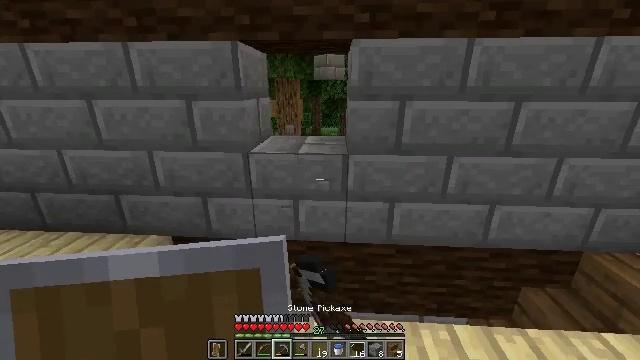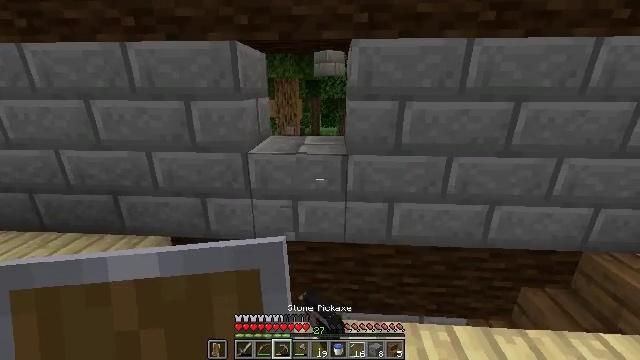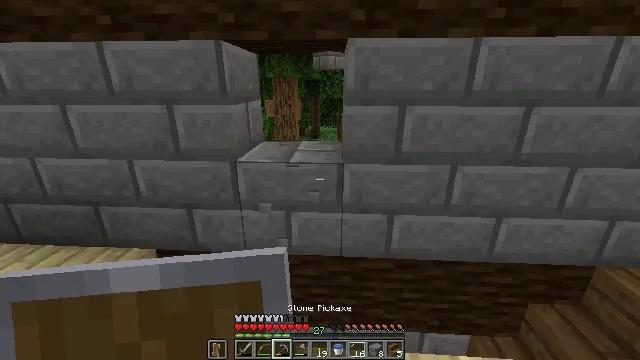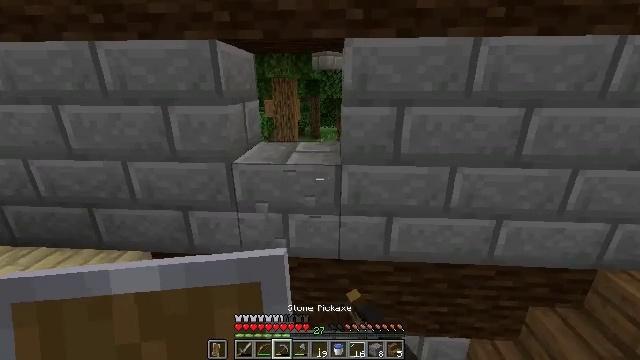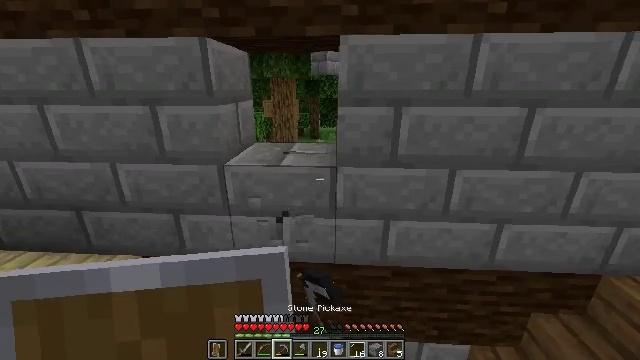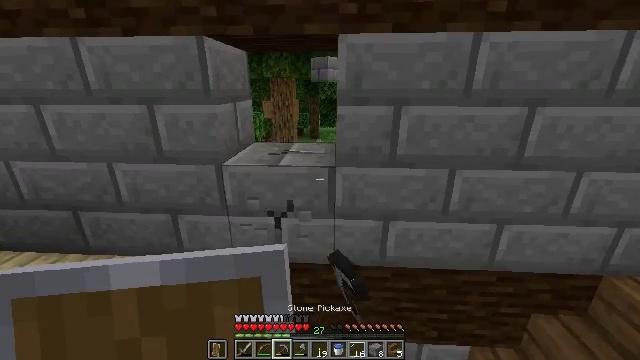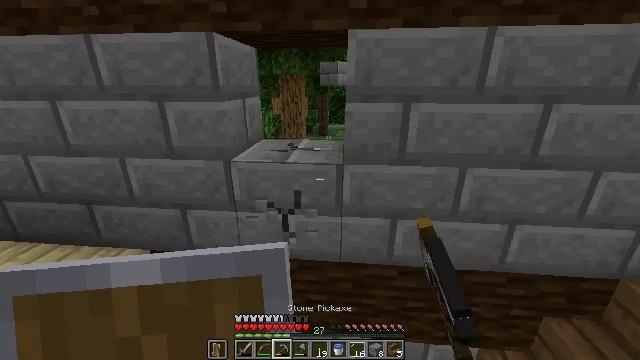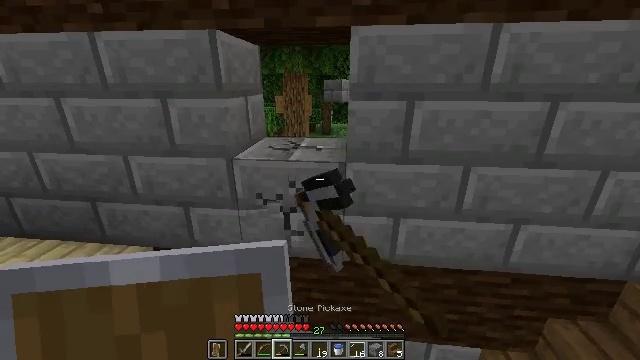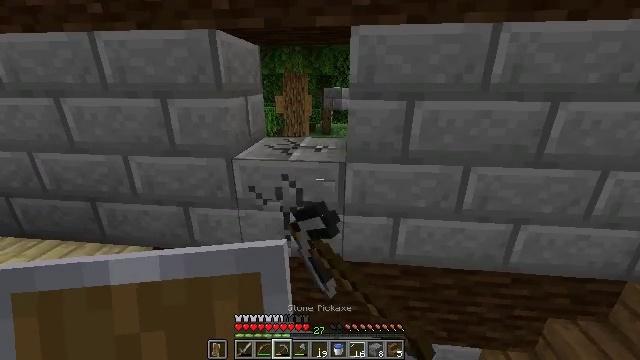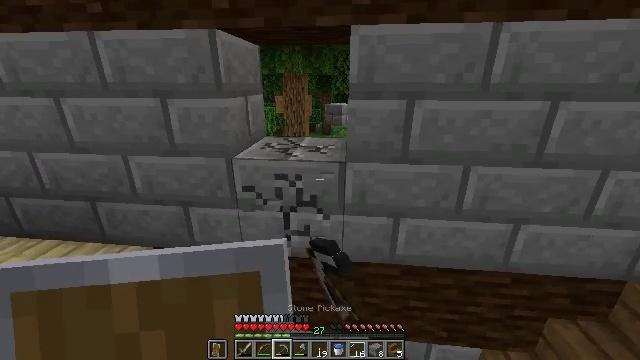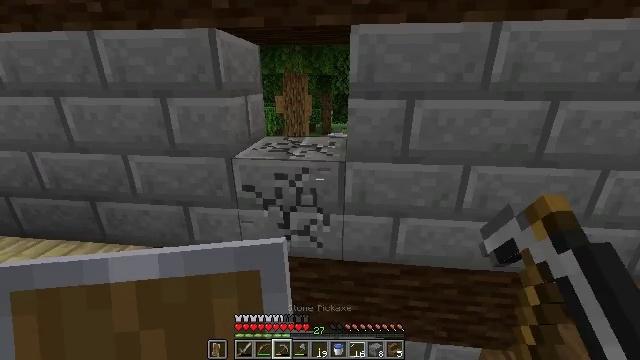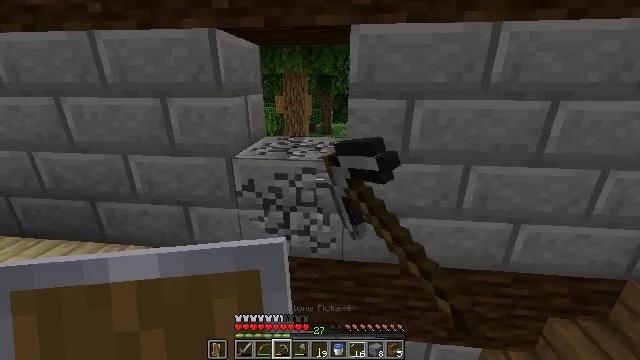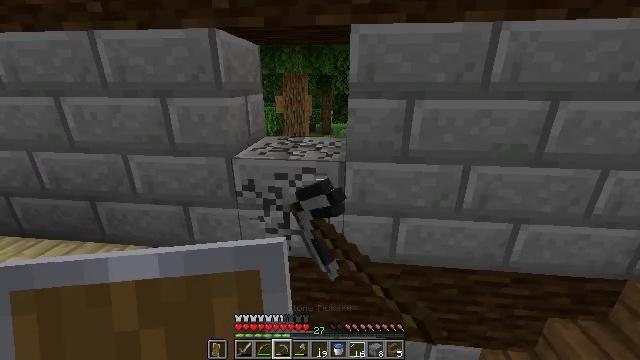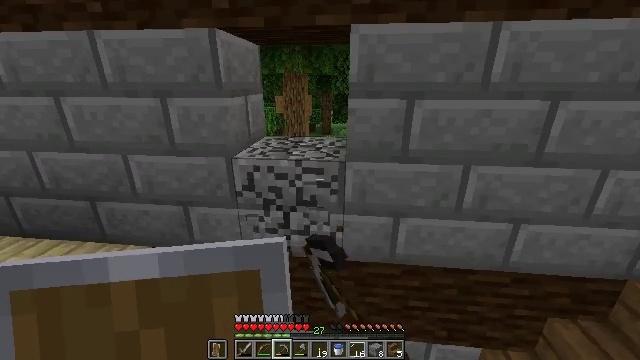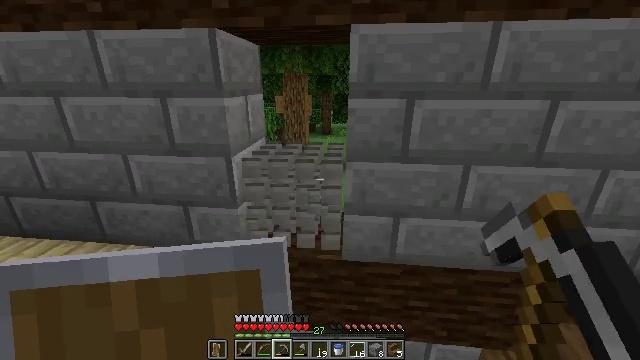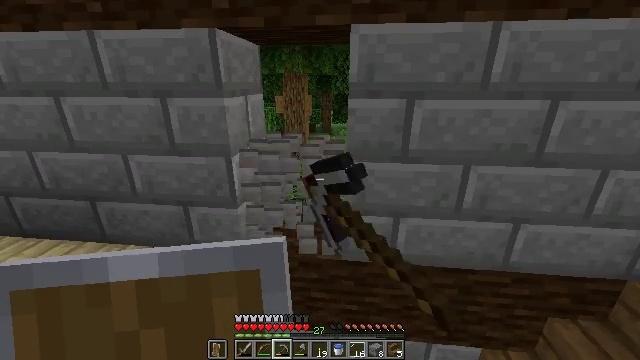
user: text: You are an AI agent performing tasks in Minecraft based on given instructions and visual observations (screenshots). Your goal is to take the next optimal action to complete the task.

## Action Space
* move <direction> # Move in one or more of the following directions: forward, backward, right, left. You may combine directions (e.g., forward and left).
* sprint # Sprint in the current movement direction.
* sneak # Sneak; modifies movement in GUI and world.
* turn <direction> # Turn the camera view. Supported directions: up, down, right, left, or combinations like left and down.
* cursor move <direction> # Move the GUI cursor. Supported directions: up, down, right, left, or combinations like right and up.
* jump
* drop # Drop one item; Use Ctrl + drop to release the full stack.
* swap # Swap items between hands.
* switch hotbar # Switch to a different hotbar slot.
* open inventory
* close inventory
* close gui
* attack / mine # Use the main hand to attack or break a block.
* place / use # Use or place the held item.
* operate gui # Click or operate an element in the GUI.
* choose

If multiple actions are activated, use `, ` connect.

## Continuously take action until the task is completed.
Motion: motion action
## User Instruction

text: Get stone bricks for construction purposes.
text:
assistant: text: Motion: move forward, attack / mine
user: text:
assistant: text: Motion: move forward and move right, attack / mine
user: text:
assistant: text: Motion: attack / mine
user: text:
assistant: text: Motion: attack / mine
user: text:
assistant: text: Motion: attack / mine
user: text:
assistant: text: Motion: turn left, attack / mine
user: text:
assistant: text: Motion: attack / mine
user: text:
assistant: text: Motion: attack / mine
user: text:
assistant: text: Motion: attack / mine
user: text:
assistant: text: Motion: attack / mine
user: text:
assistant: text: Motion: attack / mine
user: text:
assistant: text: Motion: attack / mine
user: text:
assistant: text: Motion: attack / mine
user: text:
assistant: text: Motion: attack / mine
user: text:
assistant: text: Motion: attack / mine
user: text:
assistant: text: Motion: attack / mine
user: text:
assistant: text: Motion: attack / mine
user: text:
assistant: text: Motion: move right, attack / mine
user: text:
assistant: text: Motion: move right, turn right and down, attack / mine
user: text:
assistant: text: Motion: move right, attack / mine
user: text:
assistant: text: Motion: attack / mine
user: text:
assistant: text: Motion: attack / mine
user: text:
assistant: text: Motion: attack / mine
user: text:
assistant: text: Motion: turn left, attack / mine
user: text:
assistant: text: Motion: attack / mine
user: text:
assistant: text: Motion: attack / mine
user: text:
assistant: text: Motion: attack / mine
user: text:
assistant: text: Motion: attack / mine
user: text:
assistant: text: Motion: attack / mine
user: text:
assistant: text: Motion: attack / mine